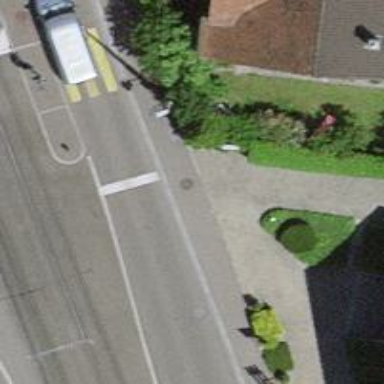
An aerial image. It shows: Road with traffic signals.